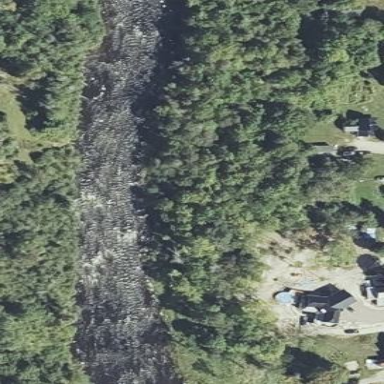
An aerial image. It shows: Rapids in the waterway.